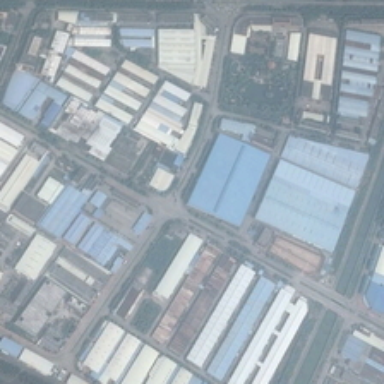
Many buildings are in an industrial area .